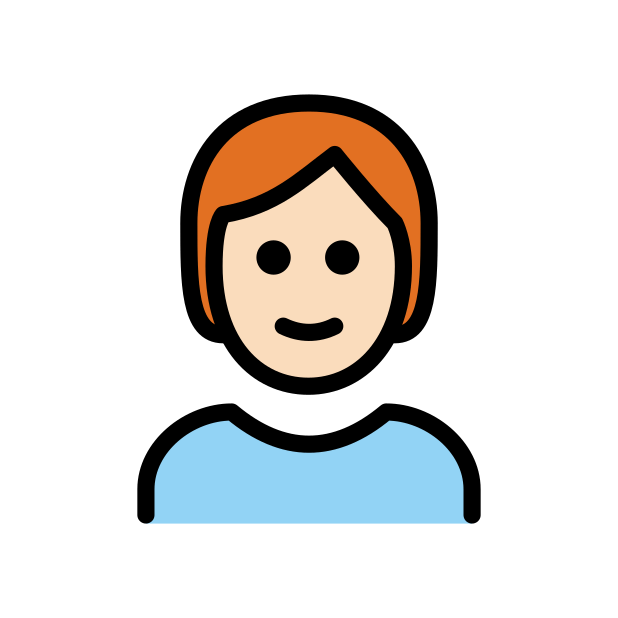
person: light skin tone, red hair